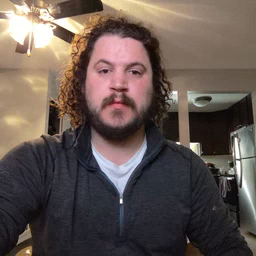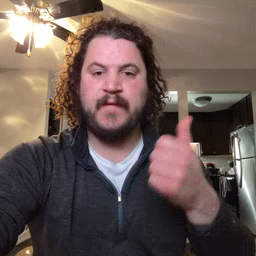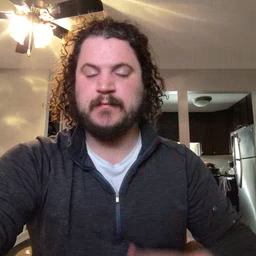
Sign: every